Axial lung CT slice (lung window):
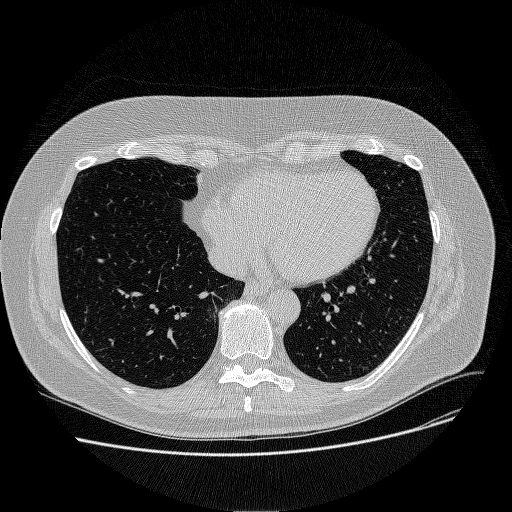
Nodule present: no